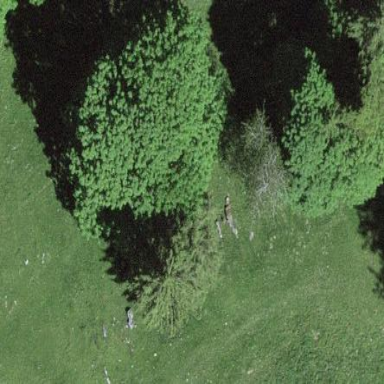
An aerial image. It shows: Serene woodland landscape.